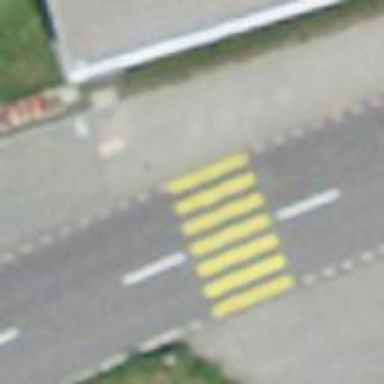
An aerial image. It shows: Marked crossing on the road.